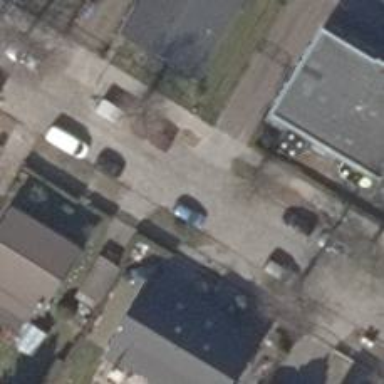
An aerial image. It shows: Residential road with sidewalks on both sides.